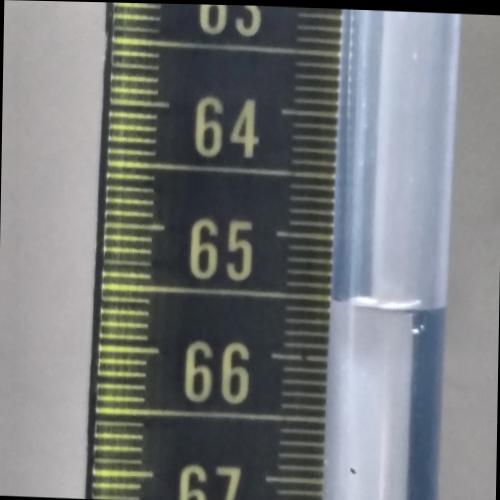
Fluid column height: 65.5 cm